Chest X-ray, AP view. Patient: 46 years old, sex M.
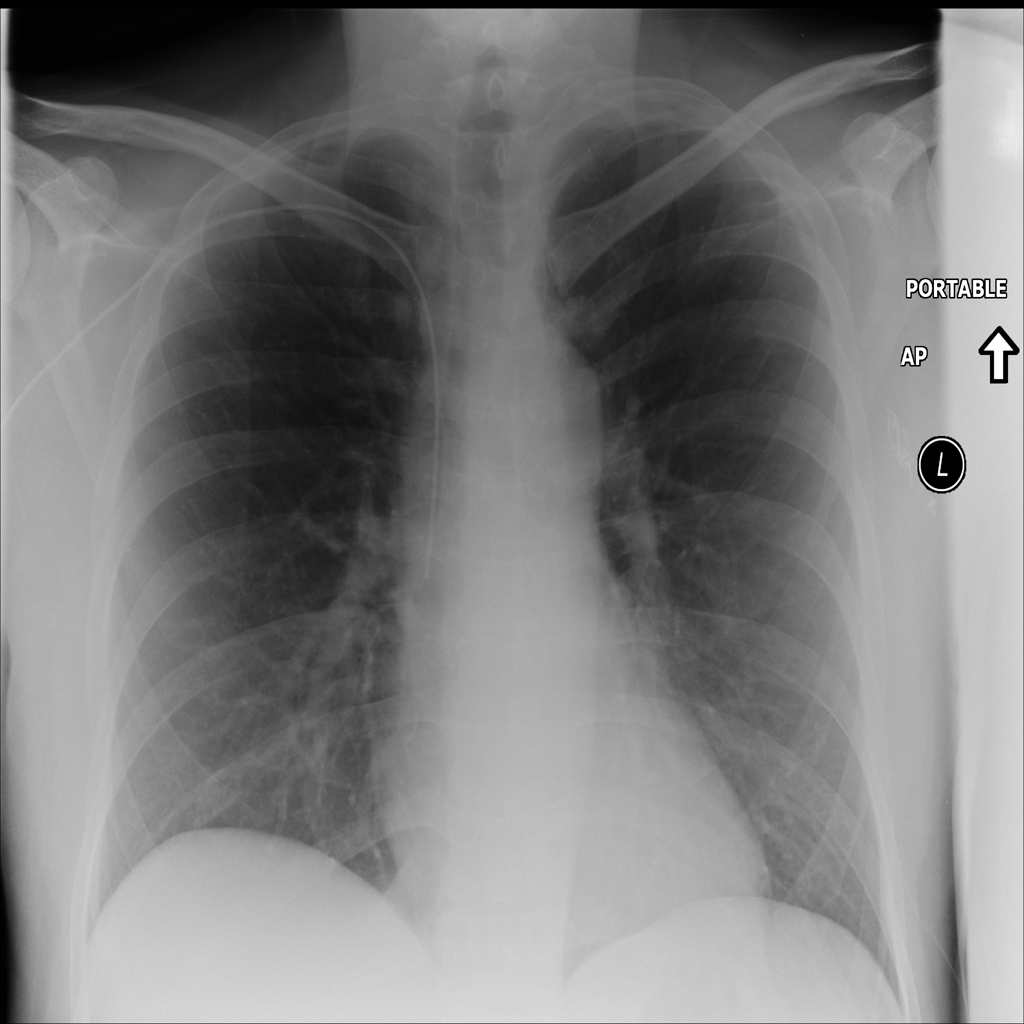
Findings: No Finding